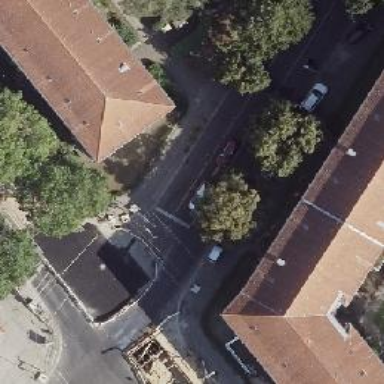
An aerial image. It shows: Asphalt footway with crossing controlled by traffic signals.